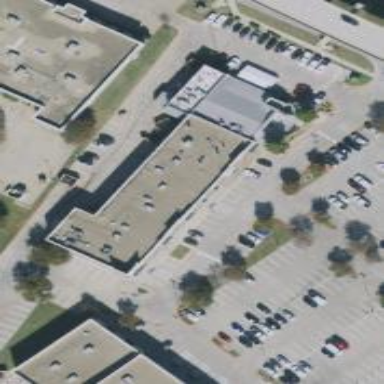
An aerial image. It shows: Healthcare clinic is depicted in the image.